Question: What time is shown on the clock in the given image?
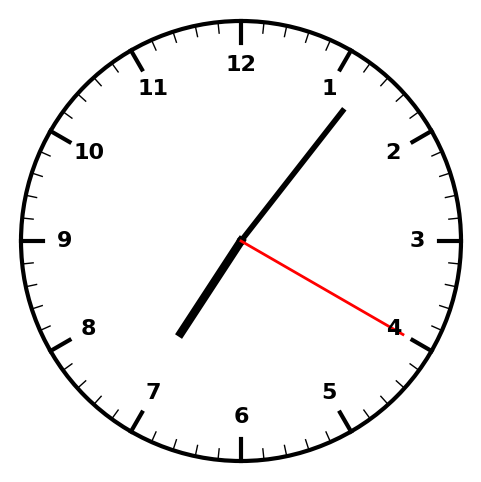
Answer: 07:06:20